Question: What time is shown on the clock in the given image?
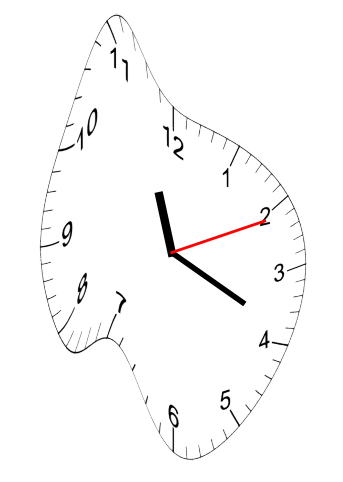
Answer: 11:19:11